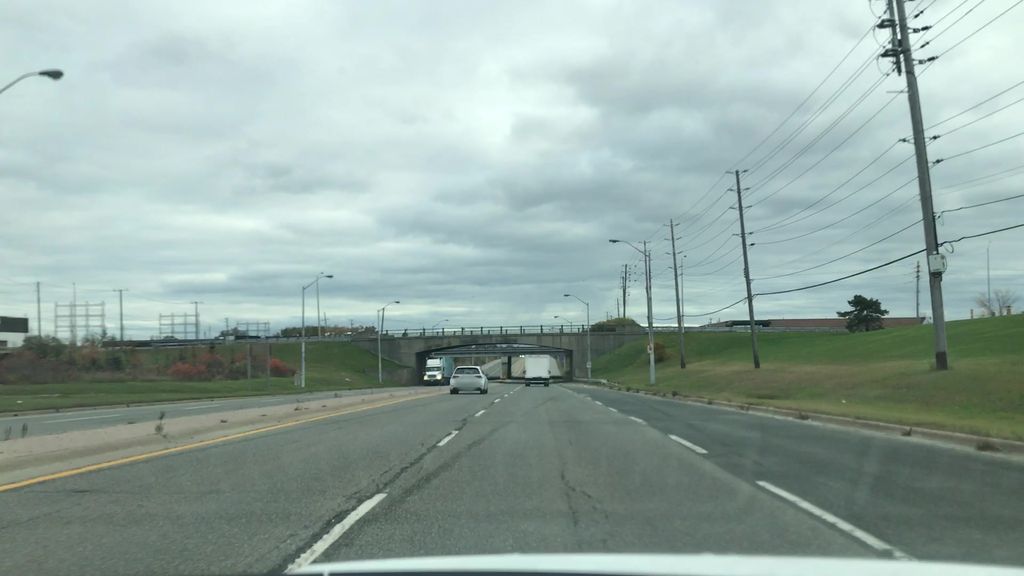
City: toronto